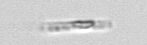
Label: Bacillariophyceae